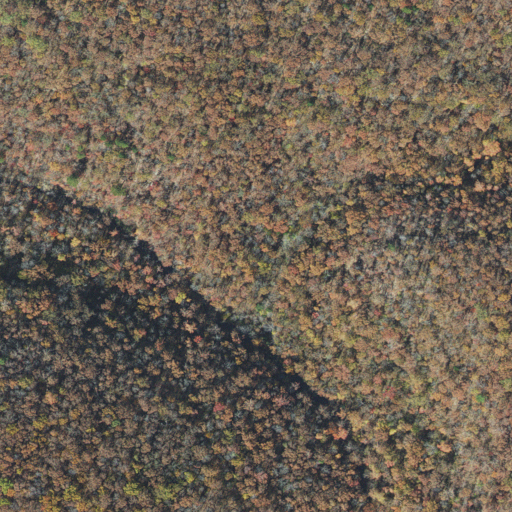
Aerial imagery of valley in Arkansas named Southard Hollow containing only deciduous forest